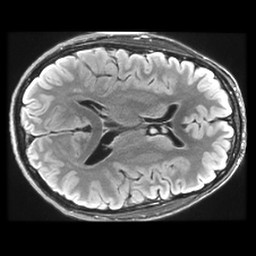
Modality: FLAIR
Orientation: axial
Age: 25
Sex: male
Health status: healthy
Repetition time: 12 s
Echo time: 0.09782 s